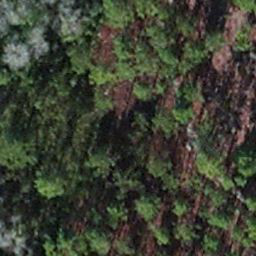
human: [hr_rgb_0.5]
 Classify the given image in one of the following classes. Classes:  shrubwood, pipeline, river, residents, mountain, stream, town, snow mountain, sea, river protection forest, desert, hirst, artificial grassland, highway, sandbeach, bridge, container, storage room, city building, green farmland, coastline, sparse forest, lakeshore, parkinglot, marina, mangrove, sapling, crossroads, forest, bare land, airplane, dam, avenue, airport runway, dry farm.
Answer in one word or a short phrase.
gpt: sapling